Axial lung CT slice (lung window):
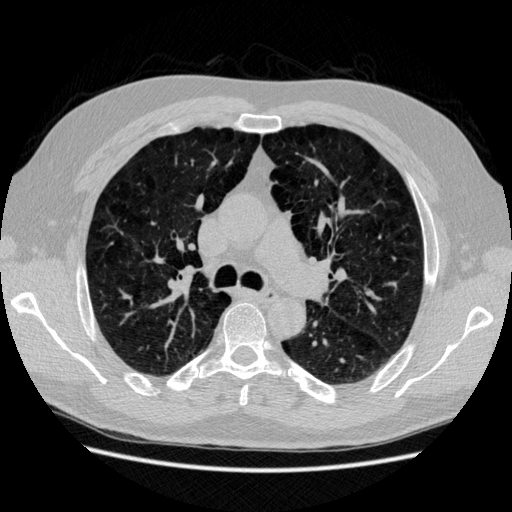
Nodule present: no